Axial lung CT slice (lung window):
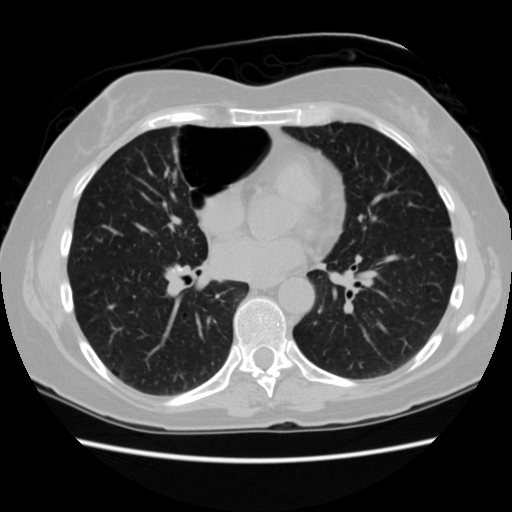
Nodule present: no